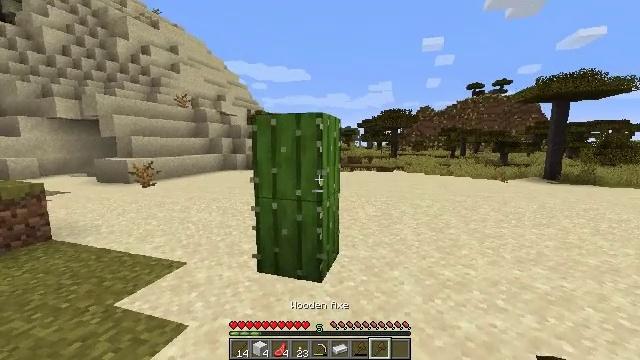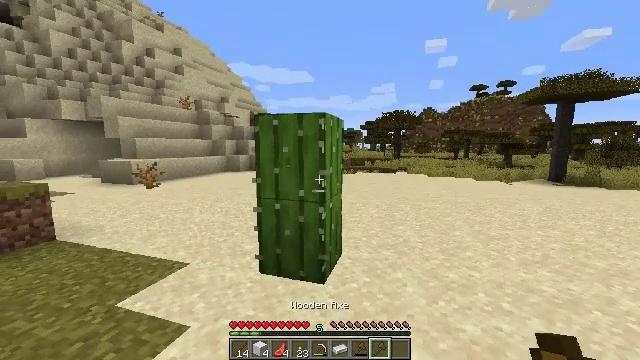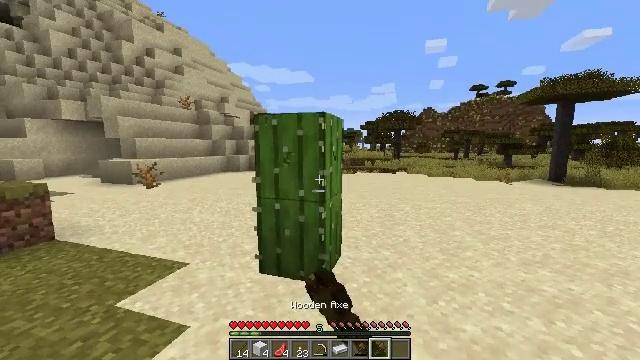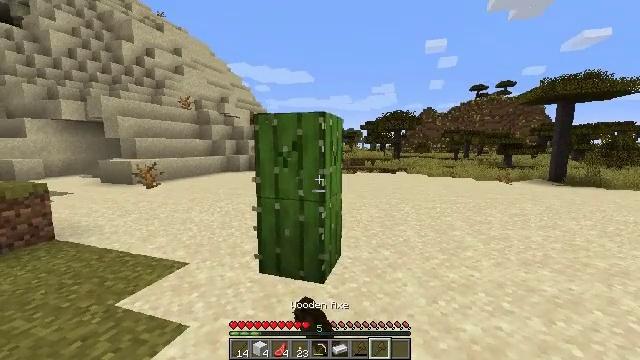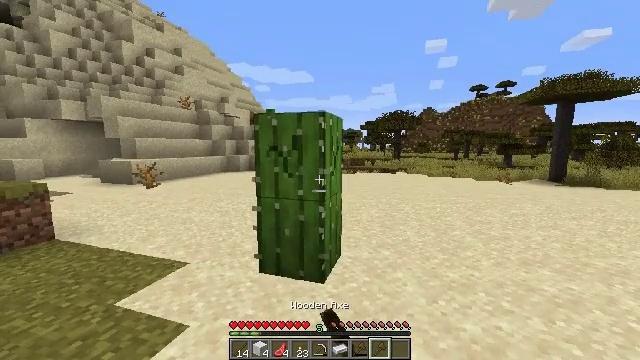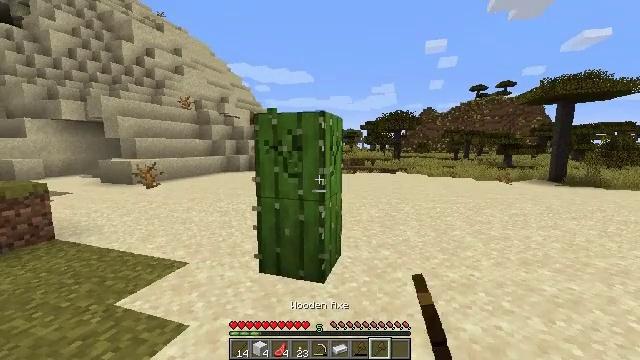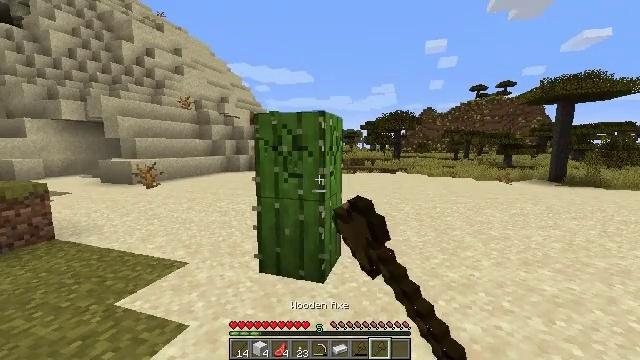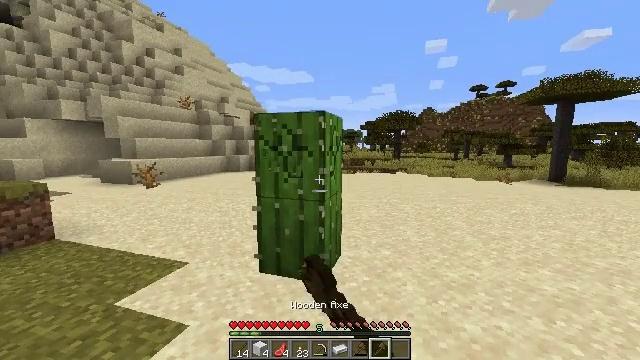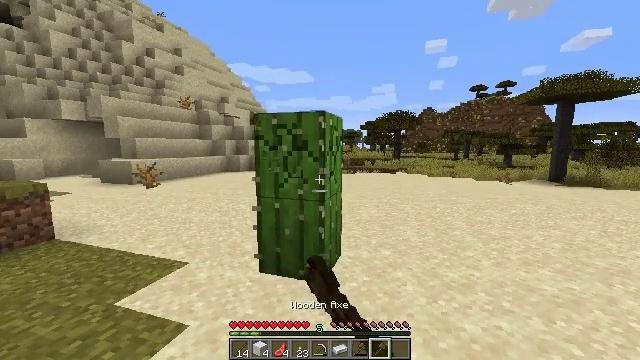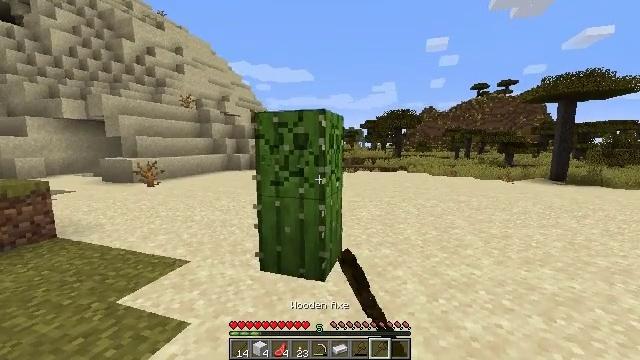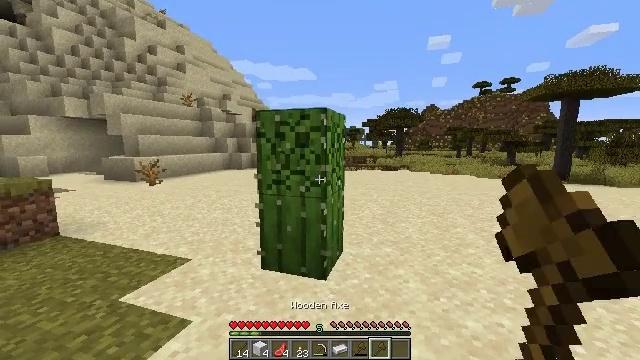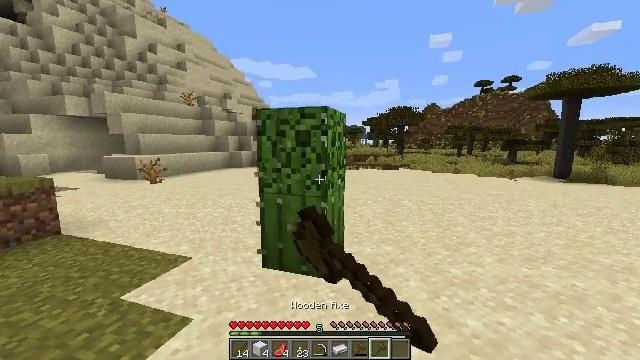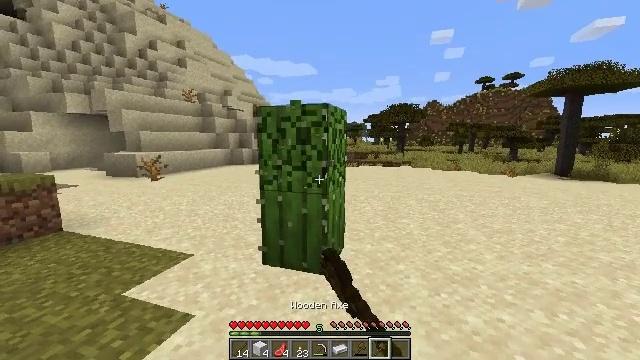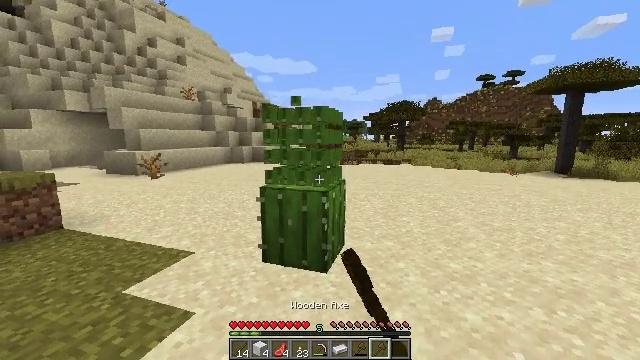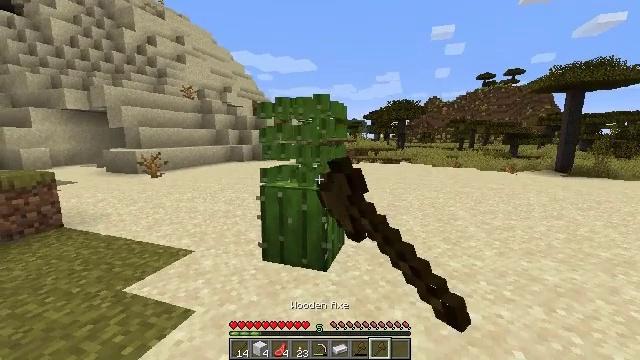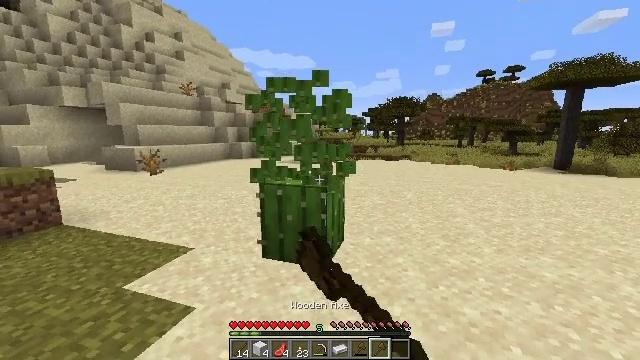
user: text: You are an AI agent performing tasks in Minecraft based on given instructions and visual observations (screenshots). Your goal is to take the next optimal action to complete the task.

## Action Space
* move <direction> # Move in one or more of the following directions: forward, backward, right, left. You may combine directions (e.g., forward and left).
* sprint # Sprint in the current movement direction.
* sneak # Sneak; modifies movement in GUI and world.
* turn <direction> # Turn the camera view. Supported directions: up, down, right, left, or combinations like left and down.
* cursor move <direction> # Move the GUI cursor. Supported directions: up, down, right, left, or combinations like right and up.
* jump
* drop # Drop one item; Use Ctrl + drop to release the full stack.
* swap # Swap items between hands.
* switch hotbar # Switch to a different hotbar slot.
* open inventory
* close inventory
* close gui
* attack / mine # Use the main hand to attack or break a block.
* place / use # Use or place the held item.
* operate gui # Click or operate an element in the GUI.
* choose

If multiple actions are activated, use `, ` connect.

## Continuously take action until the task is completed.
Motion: motion action
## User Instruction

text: Gather cactus by attacking it.
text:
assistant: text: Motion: attack / mine
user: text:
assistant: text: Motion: attack / mine
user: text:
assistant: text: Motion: attack / mine
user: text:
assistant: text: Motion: attack / mine
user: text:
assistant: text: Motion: attack / mine
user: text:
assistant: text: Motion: attack / mine
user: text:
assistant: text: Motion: attack / mine
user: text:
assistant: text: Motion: attack / mine
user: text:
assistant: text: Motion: attack / mine
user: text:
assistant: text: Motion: attack / mine
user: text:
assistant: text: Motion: attack / mine
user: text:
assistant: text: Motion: attack / mine
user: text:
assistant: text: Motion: attack / mine
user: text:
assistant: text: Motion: attack / mine
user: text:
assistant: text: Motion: attack / mine
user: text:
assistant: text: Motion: attack / mine
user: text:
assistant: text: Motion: attack / mine
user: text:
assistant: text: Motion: turn down, attack / mine
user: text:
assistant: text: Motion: turn down, attack / mine
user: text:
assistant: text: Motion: attack / mine
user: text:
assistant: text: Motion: turn down, attack / mine
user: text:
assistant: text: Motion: move forward, attack / mine
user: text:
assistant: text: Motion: move forward, attack / mine
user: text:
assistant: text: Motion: move forward, attack / mine
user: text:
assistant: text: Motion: move forward, attack / mine
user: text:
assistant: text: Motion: turn down, attack / mine
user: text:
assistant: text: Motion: turn left and down, attack / mine
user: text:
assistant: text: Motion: turn left and down, attack / mine
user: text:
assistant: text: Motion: turn down, attack / mine
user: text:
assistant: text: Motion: turn down, attack / mine